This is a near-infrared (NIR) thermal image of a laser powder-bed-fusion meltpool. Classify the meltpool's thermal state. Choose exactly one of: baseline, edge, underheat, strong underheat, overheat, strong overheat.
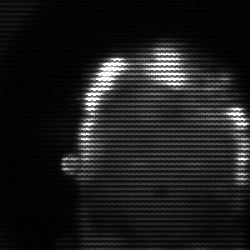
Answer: baseline